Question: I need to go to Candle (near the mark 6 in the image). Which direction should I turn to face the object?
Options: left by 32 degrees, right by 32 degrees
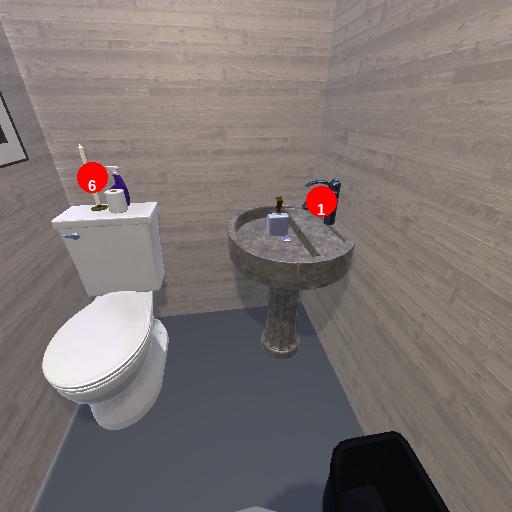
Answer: left by 32 degrees